Question: I am a new postman user. I attached a screenshot to show you my parameters. I get a new "nextpagetoken" every time I call this api. The listid and activitytypeid are not changing. What I want to do is finding a way to rerun this call automatically until there is no "nextpagetoken" in the response body. I also want to save the response of each call, separately if possible.
I've found a few solutions but given that I am a new user, I didn't fully understand them + none of them explains how to save the response automatically.

Any help will be appreciated!
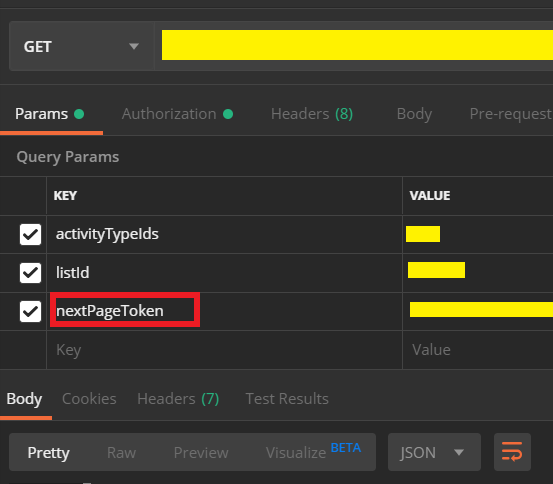
Answer: You do not include a lot of details in your question, so I am going to use a generic example for this answer.
Let's say you want to call 'https://mysite/token' with a call, from which you get a response using json with a token you need to reuse.
1. In your collection, create a new request. Select POST and write the url https://mysite/token.
2. Go into the tests tab. Assuming that the output of the call to your url is a json structure like this
'''
{
"jwt": "eyJhbGciOiJIUzI1NiIsInR5cCI6IkpXVCJ9.eyJzdWIiOiIxMjM0NTY3ODkwIiwibmFtZSI6IkpvaG4gRG9lIiwiaWF0IjoxNTE2MjM5MDIyfQ.SflKxwRJSMeKKF2QT4fwpMeJf36POk6yJV_adQssw5c"
}
'''
You will need to write a script to capture the token like this:
'''
var data = pm.response.json();
var accessToken = data.jwt;
pm.globals.set("token", accessToken);
'''
1. now you can use it in your next request. Either in the url, if the next page is a get (e.g. http://mysite/page?token={{token}}) or anywhere else, like the parameters.
Just enclose it in double curly brackets. '{{token}}'
You will also be able to se it in your globals.